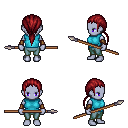
a pixel art fantasy rpg character, female body template, dark elf, purple skin, teal sleeveless shirt, teal pants, brunette ponytail hairstyle, cloth bracers, spear, four views (front, back, left, right), 2x2 character sprite sheet, small pixel art, hard edges, no anti-aliasing